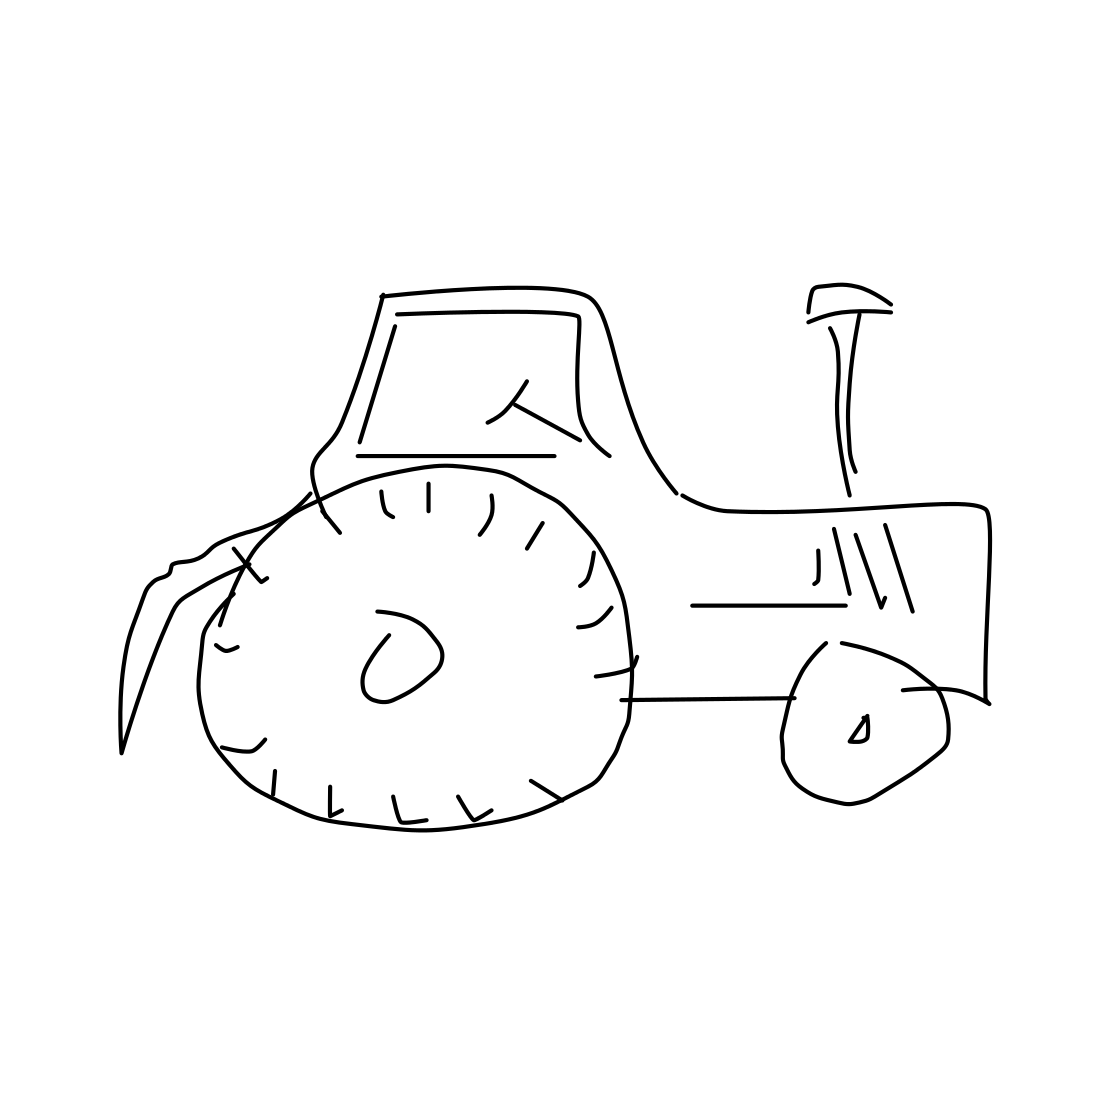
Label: tractor